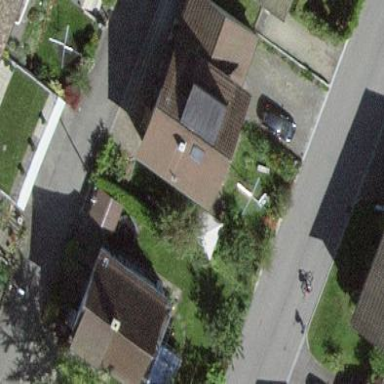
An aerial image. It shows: Building with gabled roof made of roof tiles.